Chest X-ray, PA view. Patient: 22 years old, sex F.
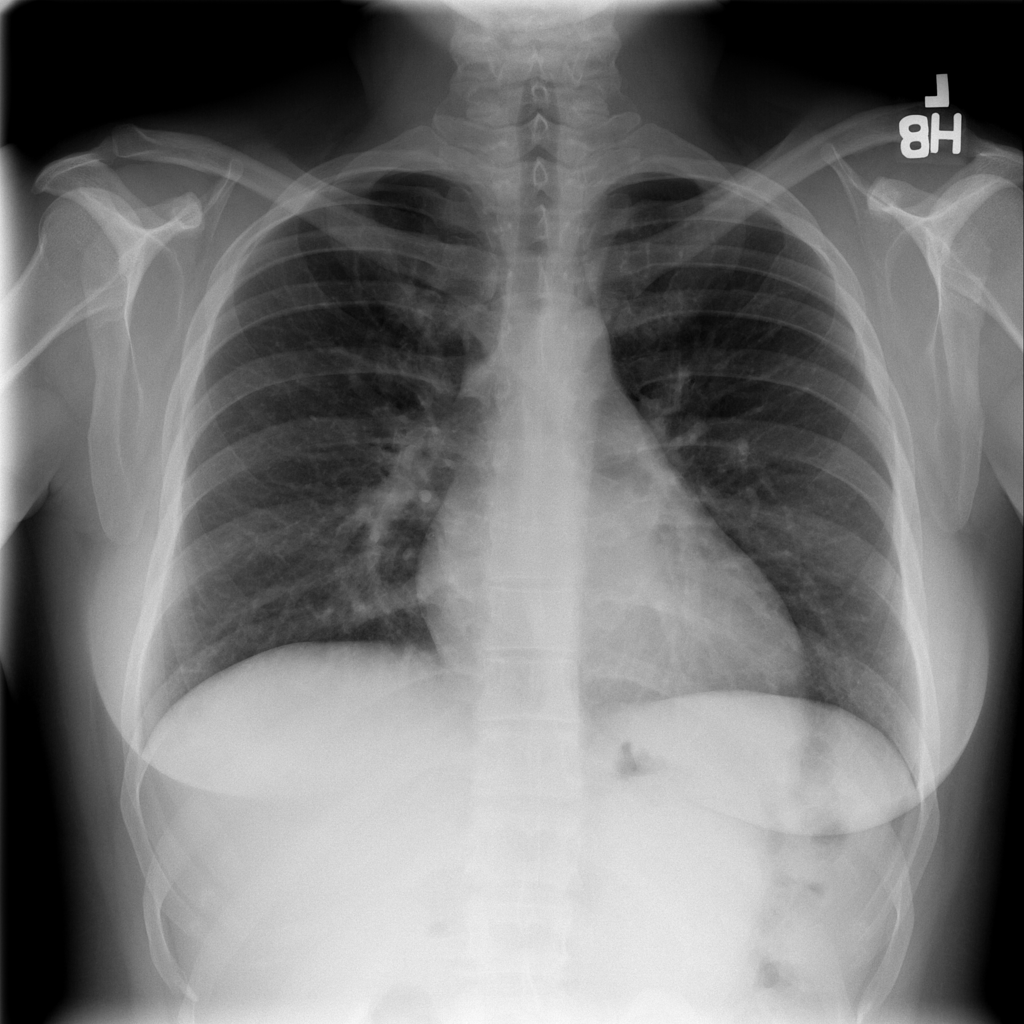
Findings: Cardiomegaly